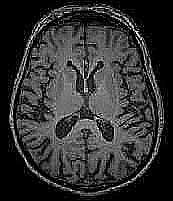
Label: notumor